Question: on the right bottom,like the pic below: what does the 8311ms mean, it's different from the iming or explain analyze time.

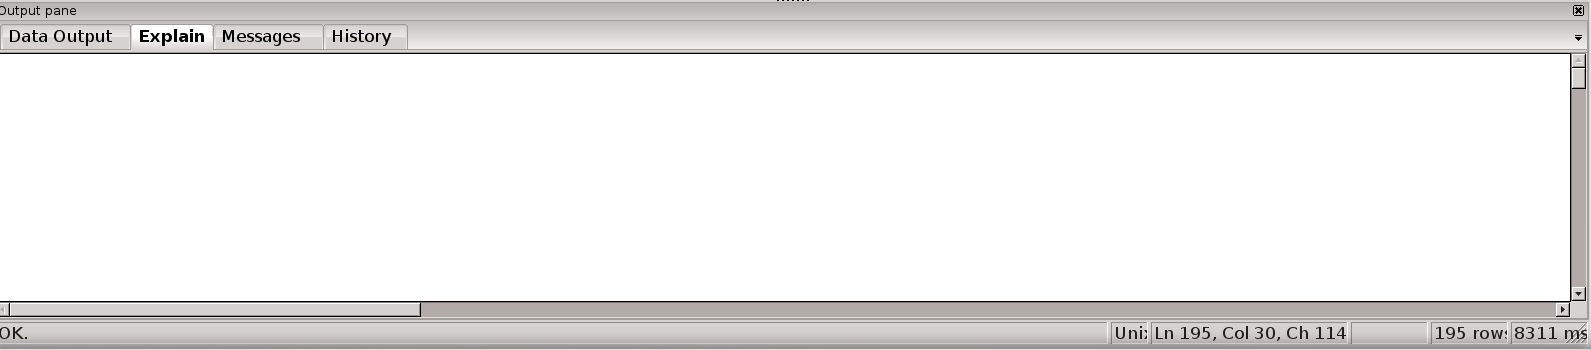
Answer: it is the duration of the query, see this link to <URL>, it states:
The status line will show how long the last query took to complete. If a dataset was returned, not only the elapsed time for server execution is displayed, but also the time to retrieve the data from the server to the Data Output page.
Further <URL> from the same site supports this statement.